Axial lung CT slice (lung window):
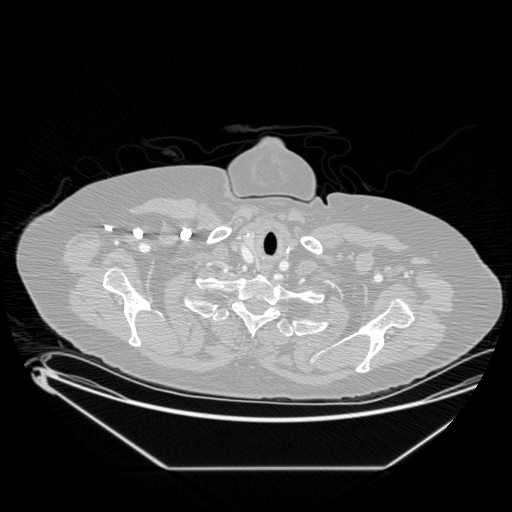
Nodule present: no